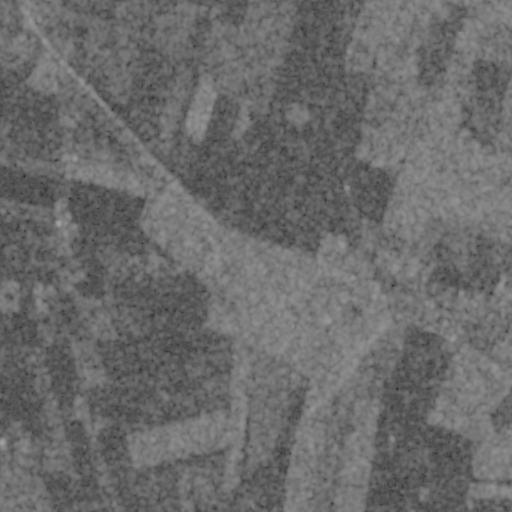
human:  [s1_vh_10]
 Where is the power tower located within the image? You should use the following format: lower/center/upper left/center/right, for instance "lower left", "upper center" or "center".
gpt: The power tower is located in the lower left of the image.
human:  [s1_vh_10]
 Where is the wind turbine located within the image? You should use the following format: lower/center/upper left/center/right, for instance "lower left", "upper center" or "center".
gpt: The wind turbine is located in the lower of the image.
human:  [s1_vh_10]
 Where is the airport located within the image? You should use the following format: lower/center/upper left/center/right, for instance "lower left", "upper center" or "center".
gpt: There is no airport in the image.

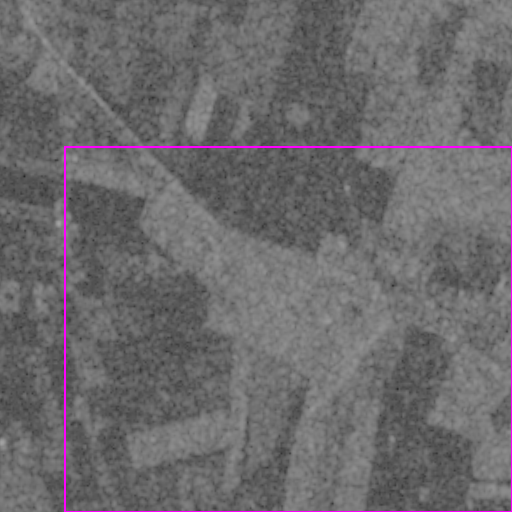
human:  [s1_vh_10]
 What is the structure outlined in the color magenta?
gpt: The structure outlined in magenta is a crop field.
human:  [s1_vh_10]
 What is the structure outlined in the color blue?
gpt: There is no blue outline.